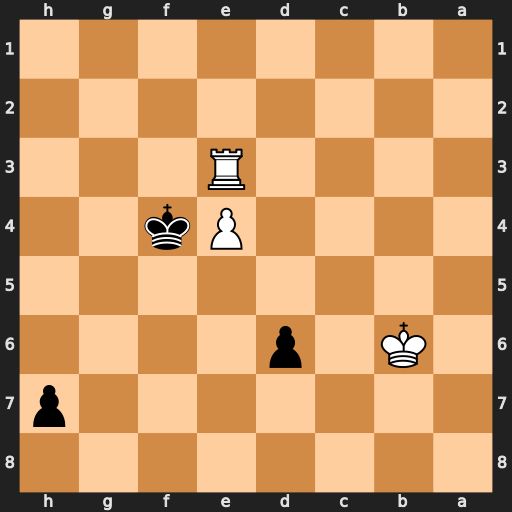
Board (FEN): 8/7p/1K1p4/8/4Pk2/4R3/8/8
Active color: b
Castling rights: -
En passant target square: -
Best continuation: Kxe3 e5 dxe5